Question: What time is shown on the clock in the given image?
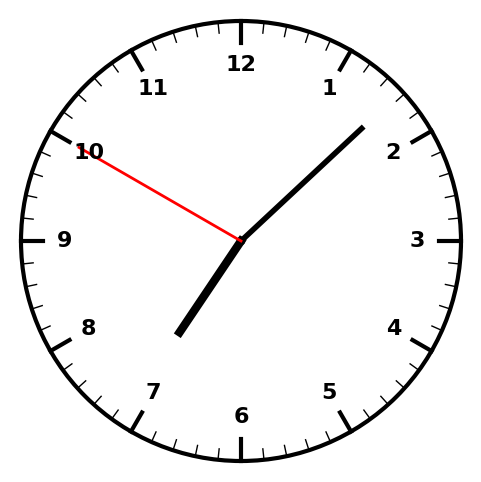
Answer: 07:07:50